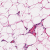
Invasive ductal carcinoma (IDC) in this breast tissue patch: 0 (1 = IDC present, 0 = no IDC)